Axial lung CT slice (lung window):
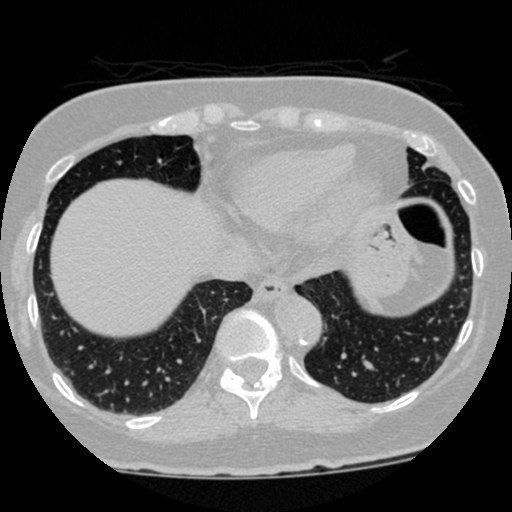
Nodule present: no